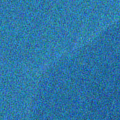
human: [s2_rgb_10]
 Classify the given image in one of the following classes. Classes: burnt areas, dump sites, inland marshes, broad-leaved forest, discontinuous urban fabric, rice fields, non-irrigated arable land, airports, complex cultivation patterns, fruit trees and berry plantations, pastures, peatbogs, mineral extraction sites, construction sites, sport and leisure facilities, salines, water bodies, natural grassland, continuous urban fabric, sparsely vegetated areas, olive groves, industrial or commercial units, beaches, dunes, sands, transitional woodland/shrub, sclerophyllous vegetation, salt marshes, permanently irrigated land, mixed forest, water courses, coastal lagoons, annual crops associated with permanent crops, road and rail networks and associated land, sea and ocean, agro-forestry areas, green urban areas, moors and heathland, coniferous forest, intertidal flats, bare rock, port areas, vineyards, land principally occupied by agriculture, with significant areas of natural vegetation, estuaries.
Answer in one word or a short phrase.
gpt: sea and ocean